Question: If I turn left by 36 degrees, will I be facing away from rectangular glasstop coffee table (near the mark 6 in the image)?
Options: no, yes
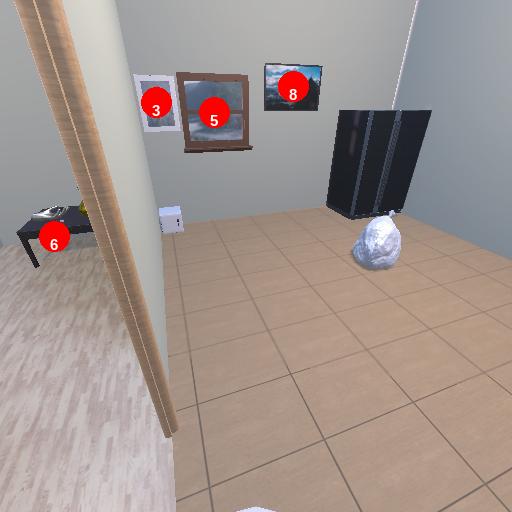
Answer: no